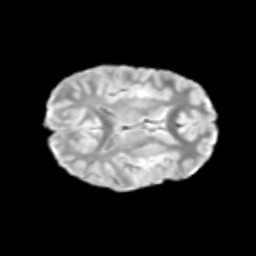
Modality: T2w
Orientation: axial
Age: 10
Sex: male
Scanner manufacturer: siemens
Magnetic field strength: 3 T
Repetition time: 3.8 s
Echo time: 0.07 s